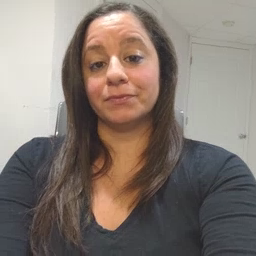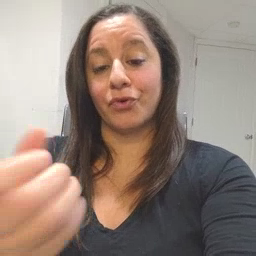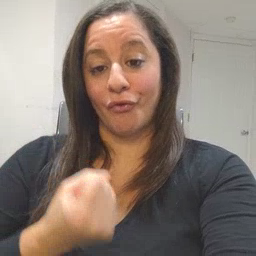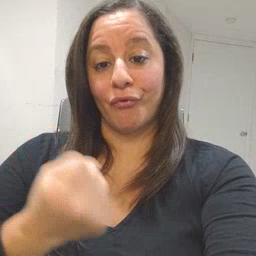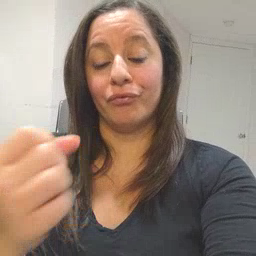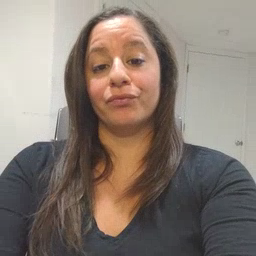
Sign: car